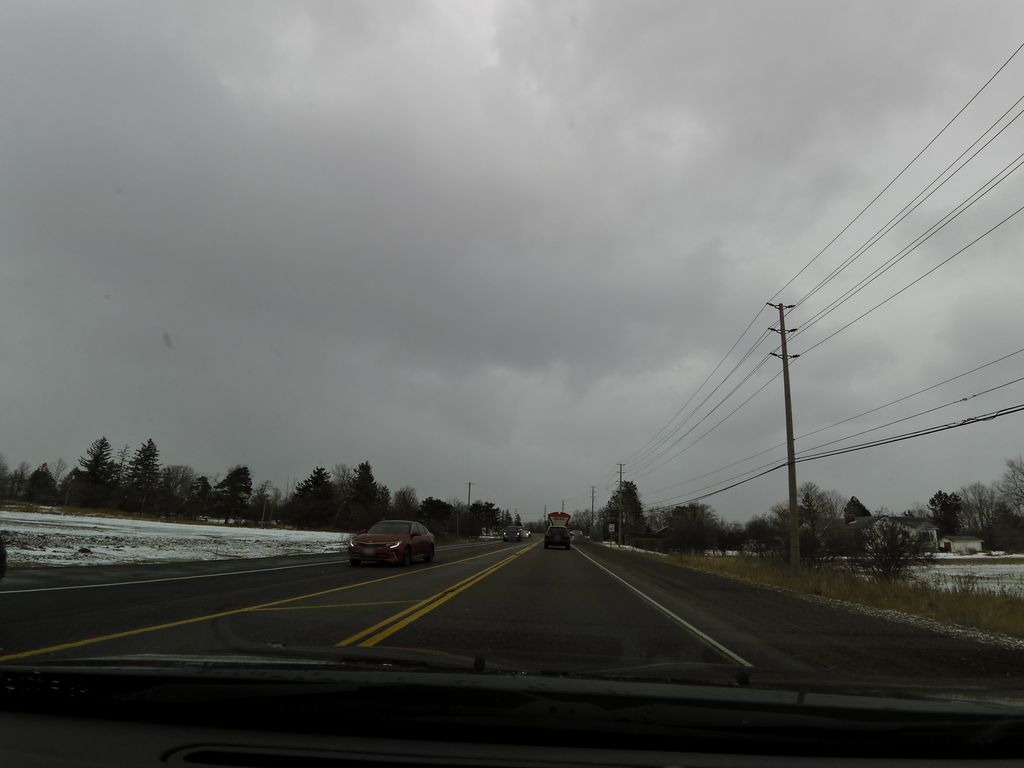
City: hamilton